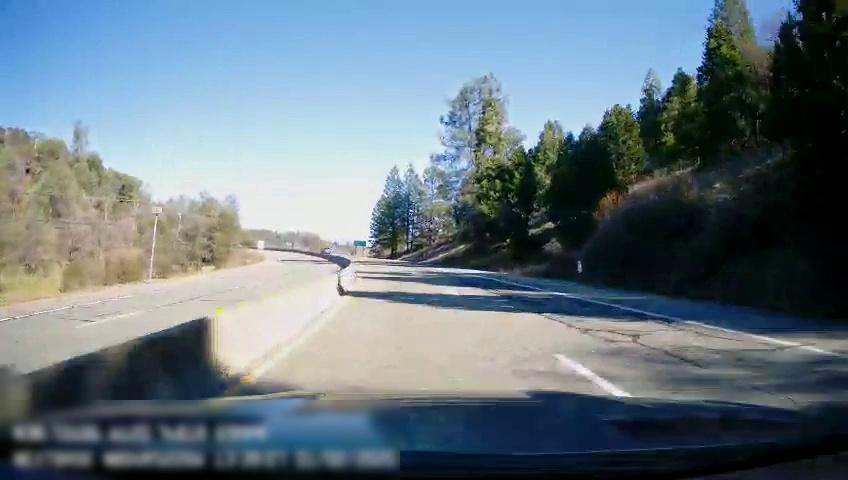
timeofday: Day
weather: Sunny
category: Drivable Space
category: Drivable Space
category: Lanes | Opposite Lane
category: Lanes | Opposite Lane
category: Lanes | Current Lane
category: Lanes | Current Lane
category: Lanes | Alternate Lane
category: Traffic | Signs